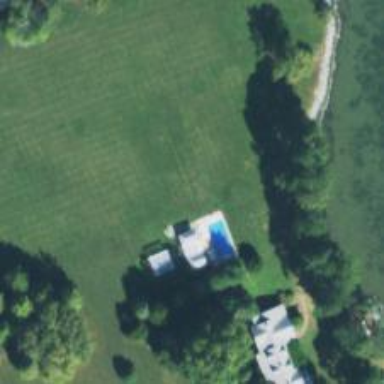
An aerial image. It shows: Swimming pool located in leisure land.